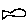
Label: fish